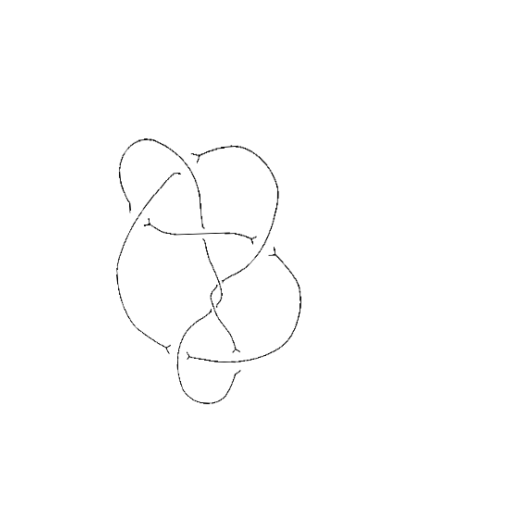
Crossing number: 8